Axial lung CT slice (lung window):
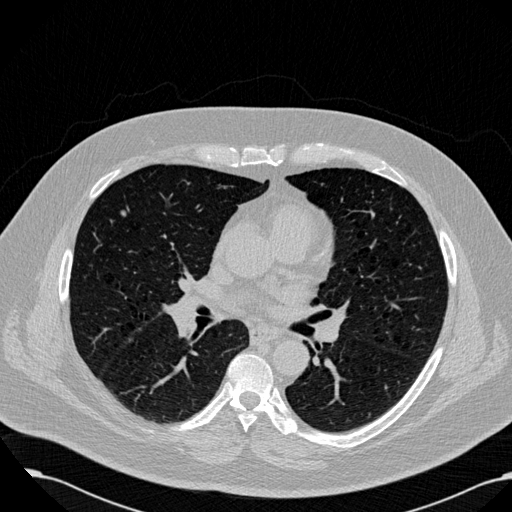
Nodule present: yes
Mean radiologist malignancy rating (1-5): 2.667